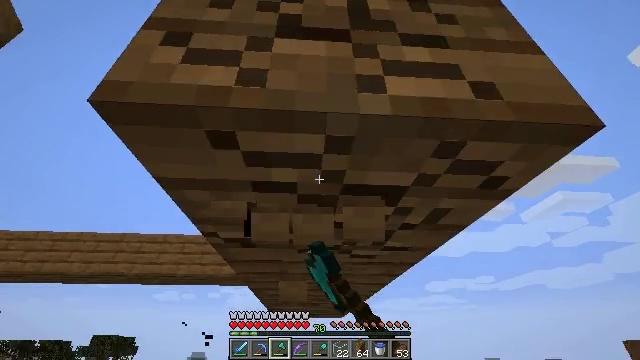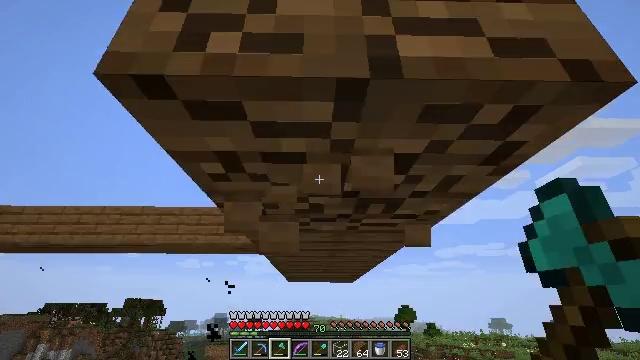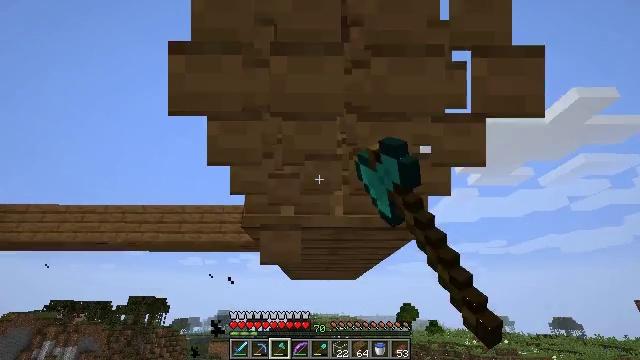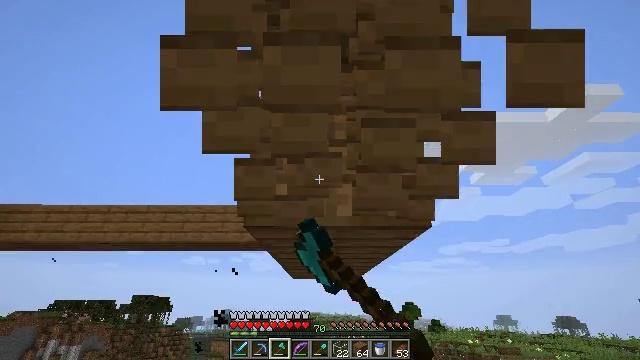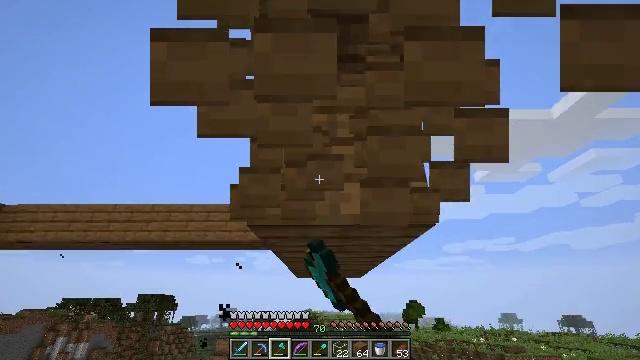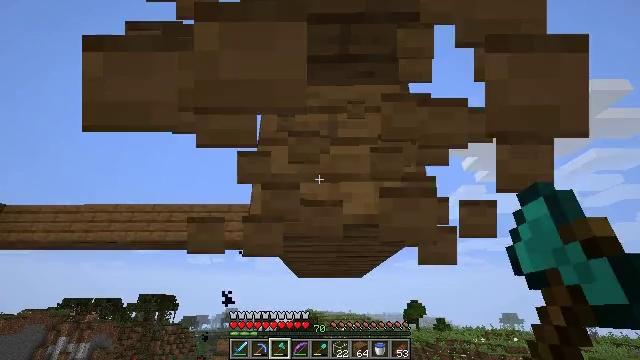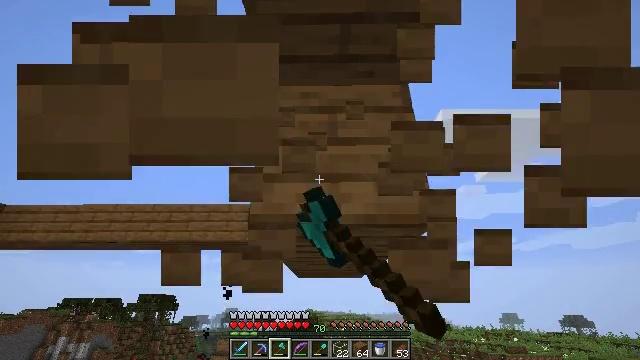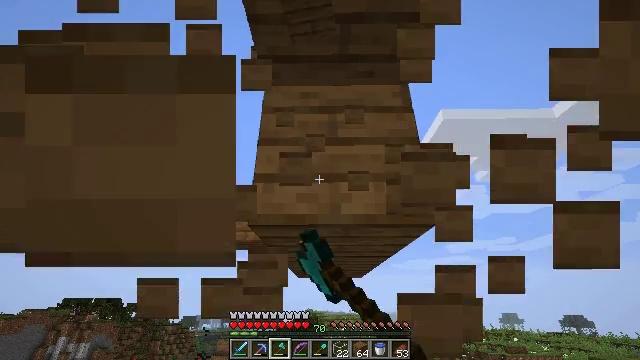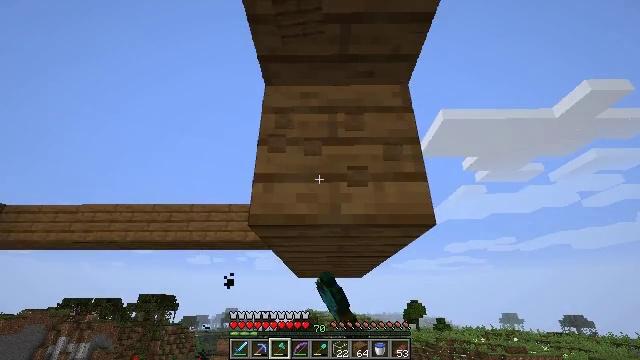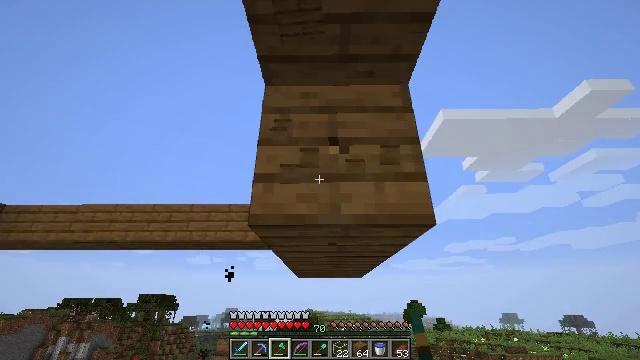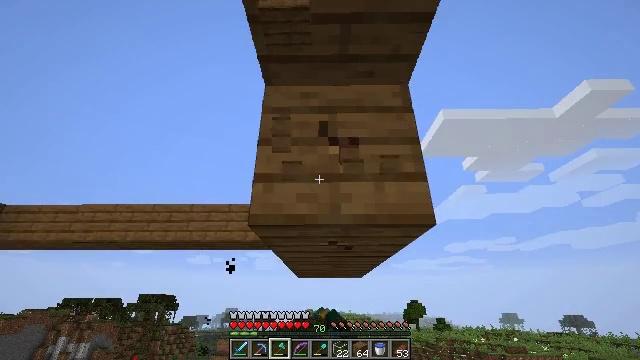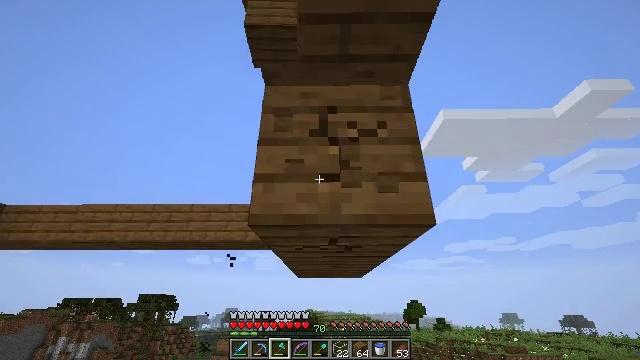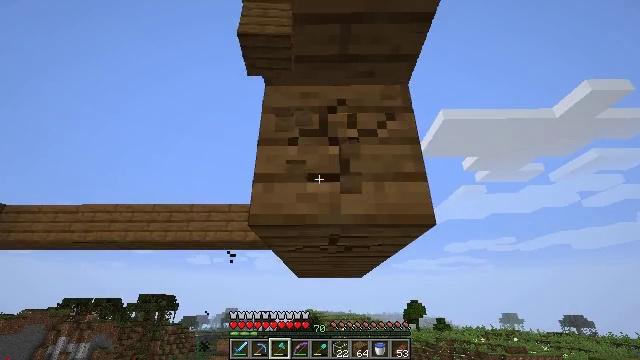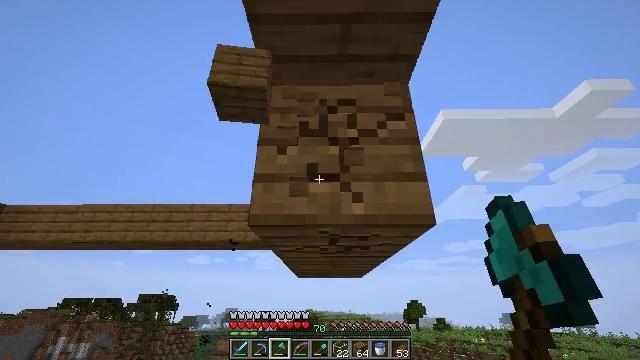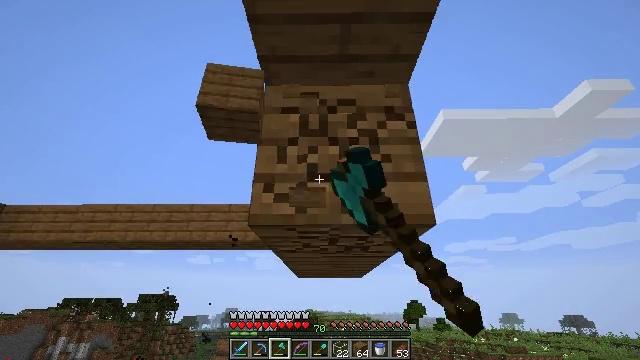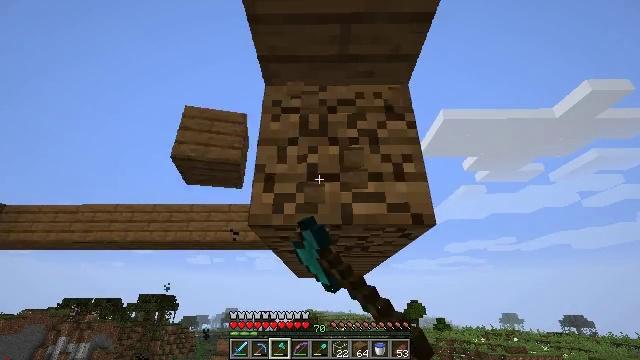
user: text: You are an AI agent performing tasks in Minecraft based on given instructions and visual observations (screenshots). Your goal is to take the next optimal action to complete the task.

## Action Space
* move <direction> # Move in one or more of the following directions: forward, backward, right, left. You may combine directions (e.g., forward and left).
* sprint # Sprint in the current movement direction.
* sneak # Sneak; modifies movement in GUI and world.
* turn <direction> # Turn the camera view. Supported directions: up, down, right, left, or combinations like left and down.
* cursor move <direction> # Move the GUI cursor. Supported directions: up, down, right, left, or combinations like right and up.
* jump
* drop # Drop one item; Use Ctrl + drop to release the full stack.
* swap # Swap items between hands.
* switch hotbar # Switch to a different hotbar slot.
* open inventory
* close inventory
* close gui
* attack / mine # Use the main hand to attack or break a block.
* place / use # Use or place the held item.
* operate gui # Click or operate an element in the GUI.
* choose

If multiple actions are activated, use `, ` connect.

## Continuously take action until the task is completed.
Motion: motion action
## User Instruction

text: Break spruce planks from a structure.
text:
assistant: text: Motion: turn left and down, attack / mine
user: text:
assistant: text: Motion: attack / mine
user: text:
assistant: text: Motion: attack / mine
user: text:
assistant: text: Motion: attack / mine
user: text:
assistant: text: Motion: attack / mine
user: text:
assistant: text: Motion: attack / mine
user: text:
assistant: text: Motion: attack / mine
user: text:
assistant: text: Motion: attack / mine
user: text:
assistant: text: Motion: attack / mine
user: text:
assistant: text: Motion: attack / mine
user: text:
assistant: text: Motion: attack / mine
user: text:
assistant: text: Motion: attack / mine
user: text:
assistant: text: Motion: attack / mine
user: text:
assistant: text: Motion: attack / mine
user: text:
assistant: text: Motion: attack / mine
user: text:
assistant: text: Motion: attack / mine
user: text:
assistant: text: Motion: turn right and down, attack / mine
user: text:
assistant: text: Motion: turn down, attack / mine
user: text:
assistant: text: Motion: attack / mine
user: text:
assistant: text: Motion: attack / mine
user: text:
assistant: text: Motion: turn down, attack / mine
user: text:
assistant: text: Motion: move forward, attack / mine
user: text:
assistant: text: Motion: move forward, attack / mine
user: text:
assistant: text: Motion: move forward, attack / mine
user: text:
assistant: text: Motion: move forward, attack / mine
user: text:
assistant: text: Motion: move forward, attack / mine
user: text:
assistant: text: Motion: move forward, attack / mine
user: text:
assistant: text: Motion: move forward, attack / mine
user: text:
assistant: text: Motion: move forward, attack / mine
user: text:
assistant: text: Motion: move forward, attack / mine